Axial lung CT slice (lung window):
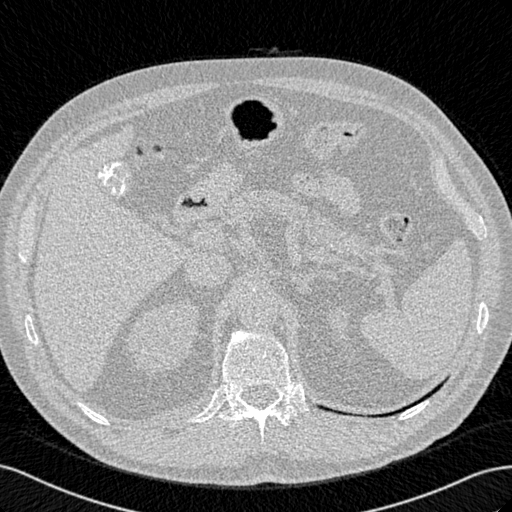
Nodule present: no